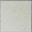
Piece: xx